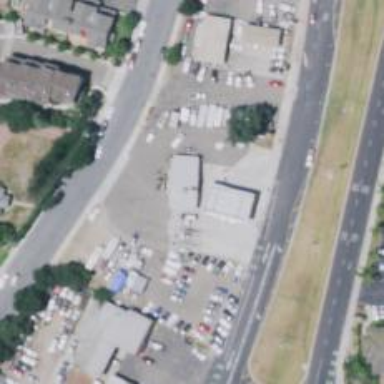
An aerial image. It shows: Convenience shop.